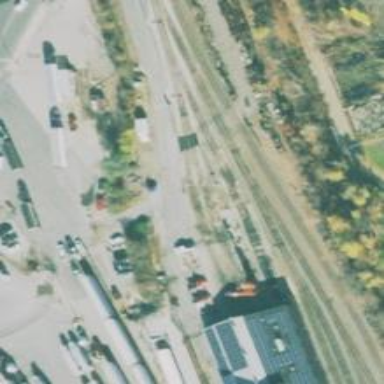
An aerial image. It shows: Railway yard in service.